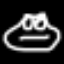
Label: frog